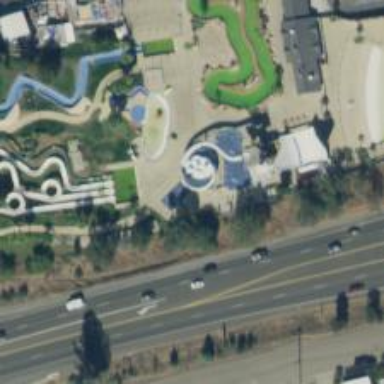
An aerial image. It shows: Water slide attraction.